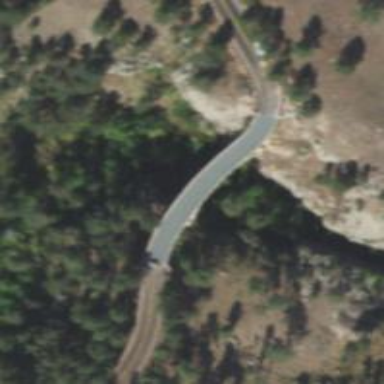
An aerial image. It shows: Secondary road with bridge.